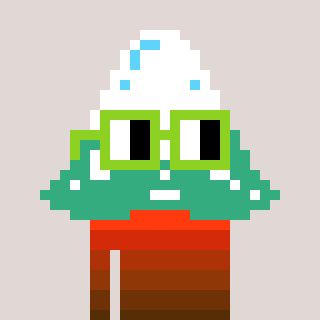
a pixel art character with square light green glasses, a snowy mountain-shaped head and a grayscale-colored body on a warm background